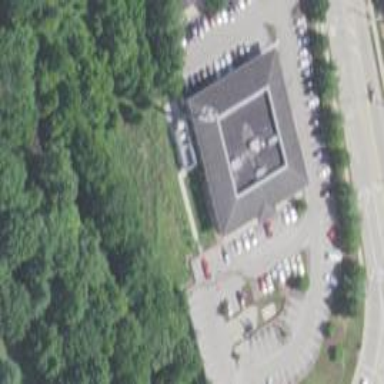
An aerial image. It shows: Office building.